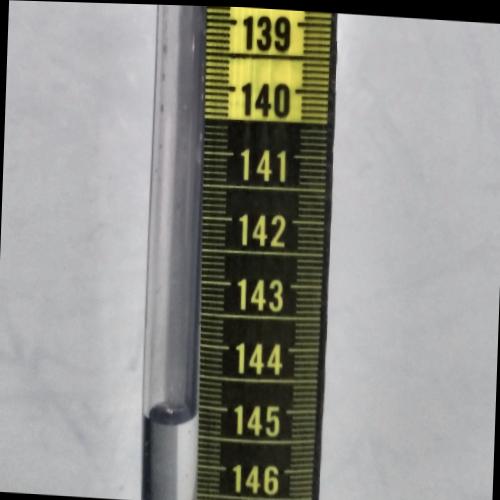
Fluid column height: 145.2 cm